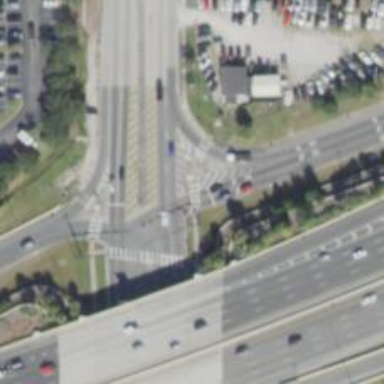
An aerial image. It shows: Marked crossing on footway.